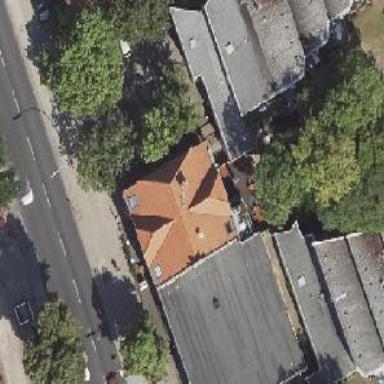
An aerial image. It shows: Restaurant.